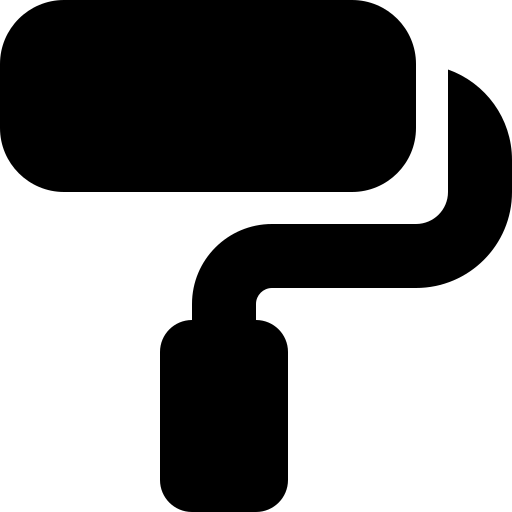
Tags: icon, FontAwesome, fa-icon, solid, paint, roller